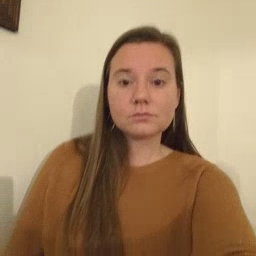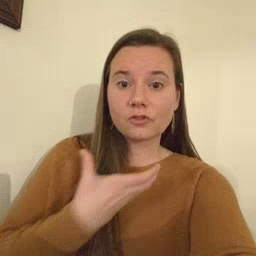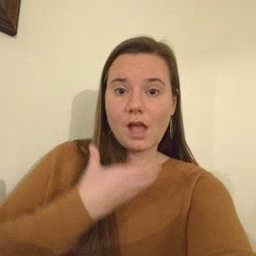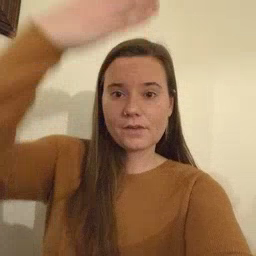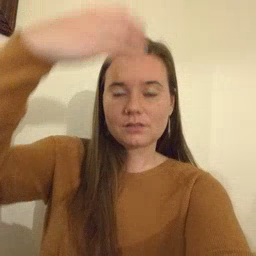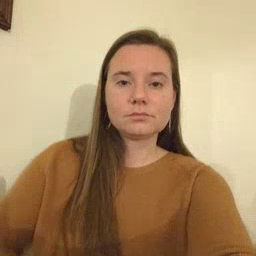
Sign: giraffe